Field crop: maize
Growth stage: 2
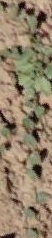
Species: convolvulus